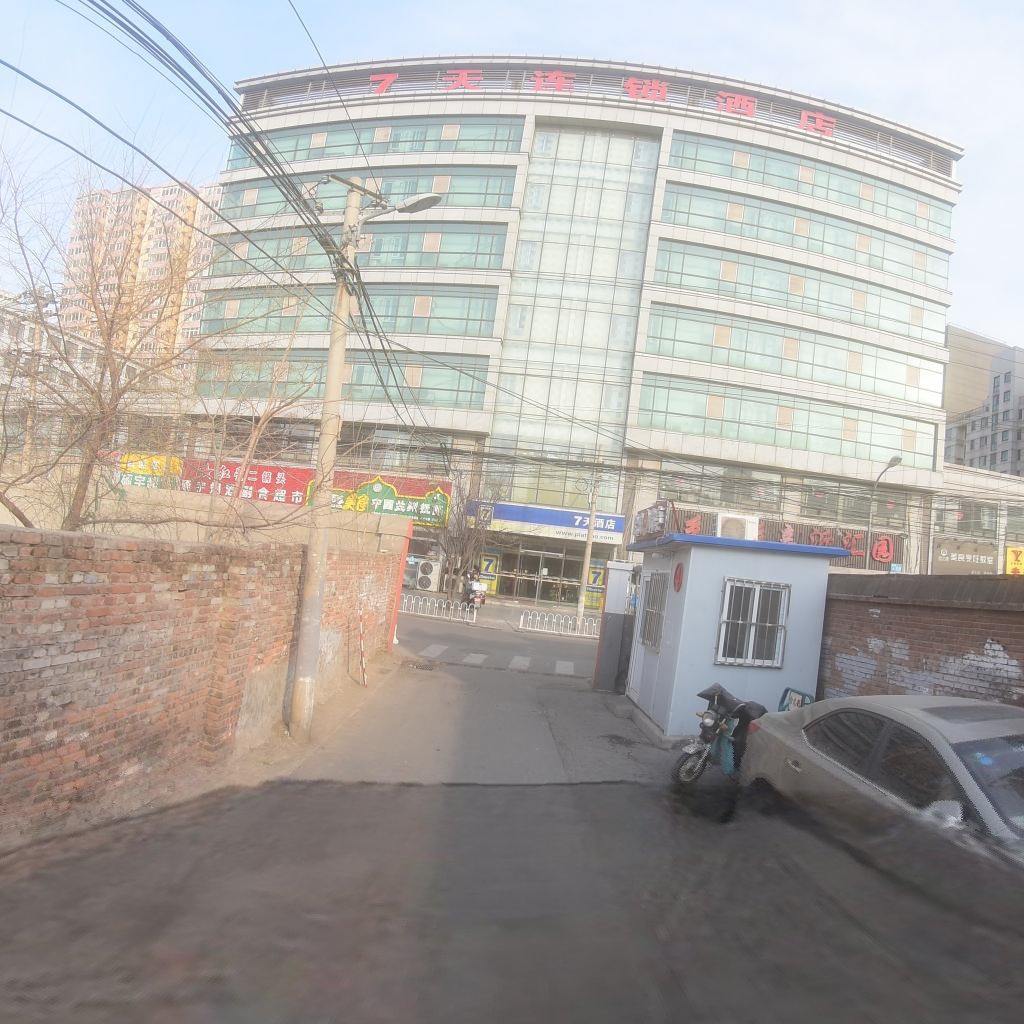
Region: Chaoyang
Road damage annotations: longitudinal crack